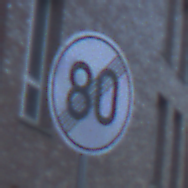
Verkehrszeichen: EndeGeschwindigkeit80
Umgebung: Outdoor, Urban
Tageszeit: SunriseSunset
Wetter: Clear
Licht: Natural
Jahreszeit: NotSpecified
Kontrast: MediumContrast